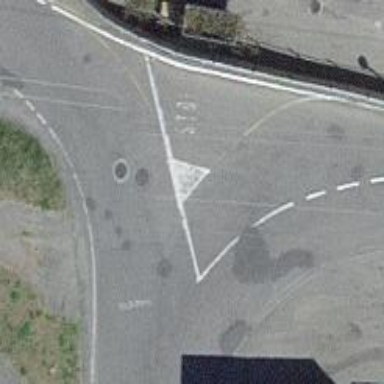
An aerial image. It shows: Road with "give way" sign.